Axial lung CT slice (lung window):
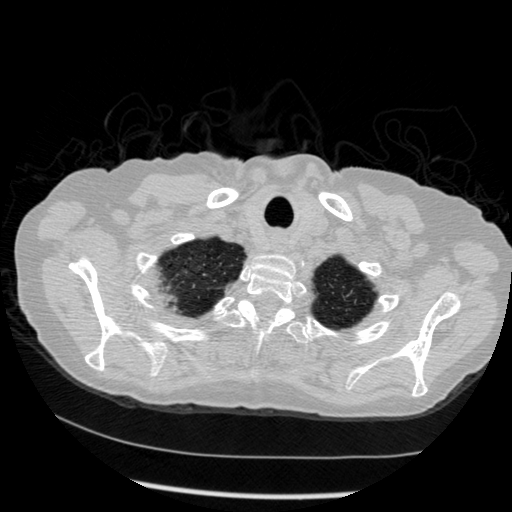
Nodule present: no